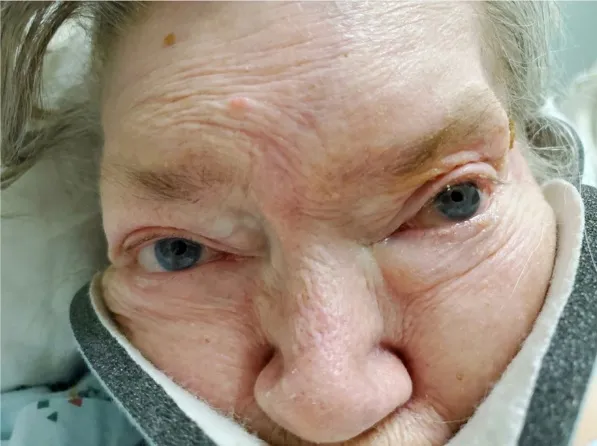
Partial ptosis of left upper eyelid and miosis of left pupil.
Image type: medical_photograph (other_medical_photograph)